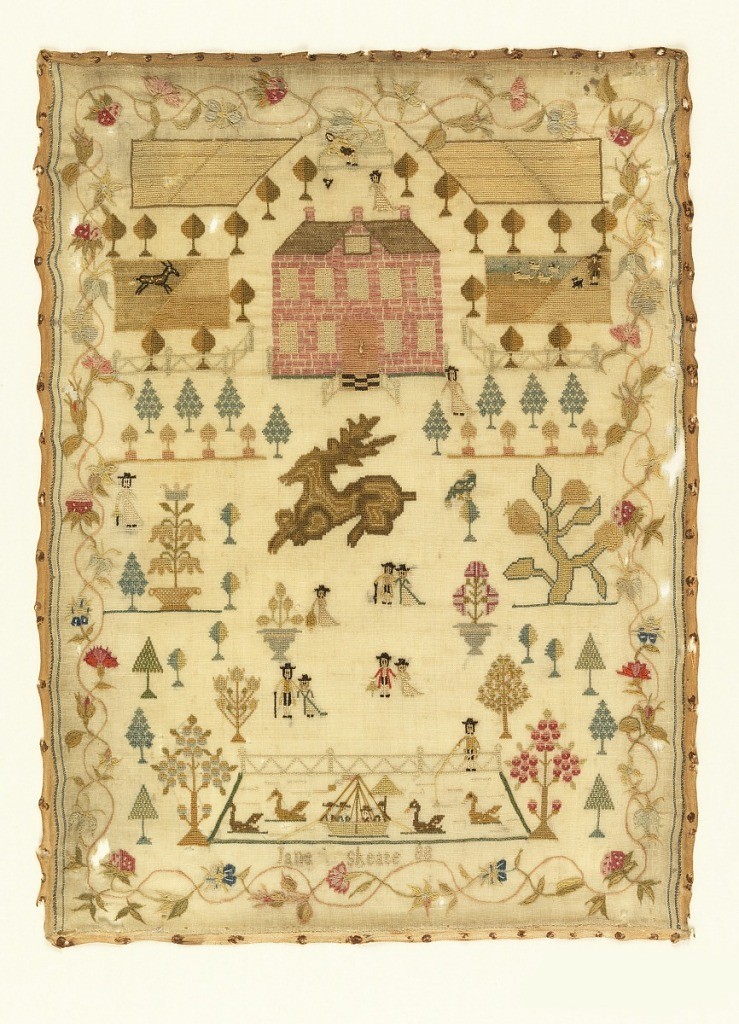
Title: Sampler
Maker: Jane Skeate, English
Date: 1788
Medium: wool and silk embroidery on wool foundation with linen edging tape Technique: embroidered in cross, half cross, and stem stitches on plain weave foundation
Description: Large house at top center, fields, people in park and pond at the bottom with swans and boat.